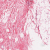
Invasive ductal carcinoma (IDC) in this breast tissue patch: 0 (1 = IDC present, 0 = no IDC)